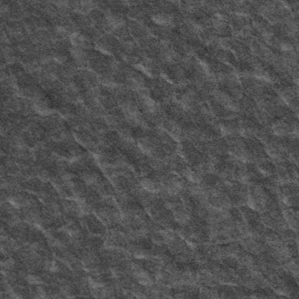
Label: frost